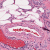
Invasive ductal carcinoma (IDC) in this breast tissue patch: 1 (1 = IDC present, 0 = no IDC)